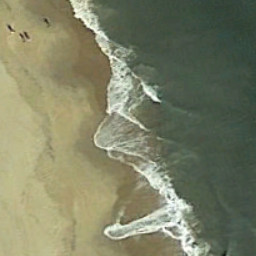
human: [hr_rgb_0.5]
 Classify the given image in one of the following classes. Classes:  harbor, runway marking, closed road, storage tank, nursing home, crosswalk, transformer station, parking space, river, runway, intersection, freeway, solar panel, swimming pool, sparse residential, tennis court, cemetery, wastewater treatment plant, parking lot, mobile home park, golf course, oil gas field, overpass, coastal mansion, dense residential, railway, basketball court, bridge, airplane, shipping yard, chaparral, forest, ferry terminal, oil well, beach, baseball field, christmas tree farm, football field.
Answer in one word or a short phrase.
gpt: beach